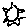
Label: sun